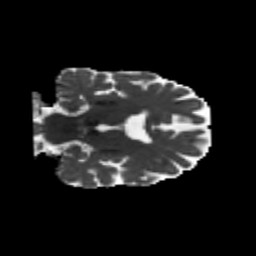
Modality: MD
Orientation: coronal
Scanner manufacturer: siemens
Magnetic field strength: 3 T
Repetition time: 8.8 s
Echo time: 0.085 s